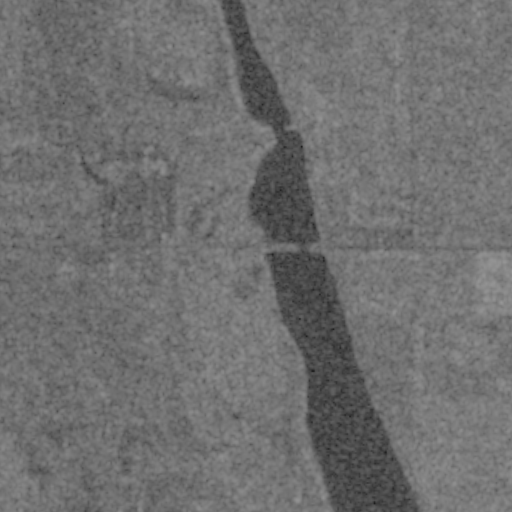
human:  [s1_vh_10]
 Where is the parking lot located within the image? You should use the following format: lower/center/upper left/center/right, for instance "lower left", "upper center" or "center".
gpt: The parking lot is located in the center left of the image.
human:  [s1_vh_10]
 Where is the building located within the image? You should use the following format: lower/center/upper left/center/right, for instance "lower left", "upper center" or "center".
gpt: The building is located in the center left of the image.
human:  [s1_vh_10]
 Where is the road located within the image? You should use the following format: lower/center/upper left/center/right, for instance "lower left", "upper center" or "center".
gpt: There is no road in the image.

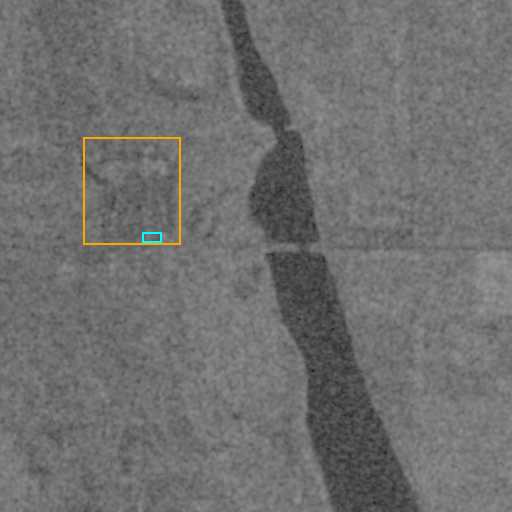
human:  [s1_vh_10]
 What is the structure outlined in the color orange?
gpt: The structure outlined in orange is a park.
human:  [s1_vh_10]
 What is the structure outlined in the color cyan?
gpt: The structure outlined in cyan is a parking lot.
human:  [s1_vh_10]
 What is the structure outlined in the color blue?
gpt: There is no blue outline.